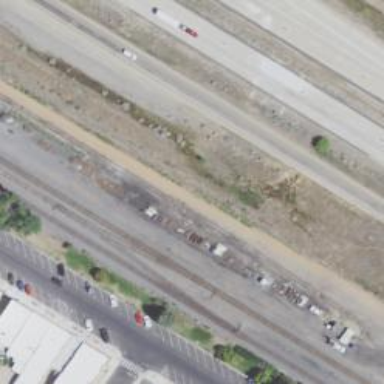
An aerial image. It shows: Railway siding with rails.